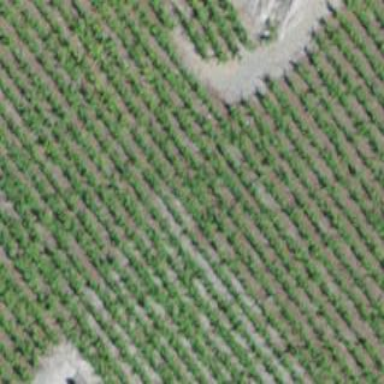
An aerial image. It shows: Vineyard growing grapes.